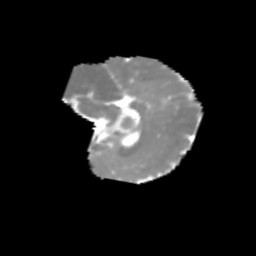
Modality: MD
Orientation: sagittal
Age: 6
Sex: female
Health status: healthy